Question: I have this figure:
'''
require(corrplot)
par(oma=c(0,0,2,0), mfrow = c(1, 3))
for (country in c("Italy","Germany","Afghanistan")) {
corrplot.mixed(cor(data.frame(v1=rnorm(40),
v2=rnorm(40),
v3=rnorm(40),
v4=rnorm(40),
v5=rnorm(40),
v6=rnorm(40),
v7=rnorm(40),
v8=rnorm(40)), use="pairwise.complete.obs"),
main=country)
}
par(mfrow = c(1, 1))
'''
which produces titles cut in half:

Following <URL>' but it does't affect the results. I am not sure which margin I should modify. I looked at '?par' and modified "oma", "omd", "omi", "mai", "mar" with no result.
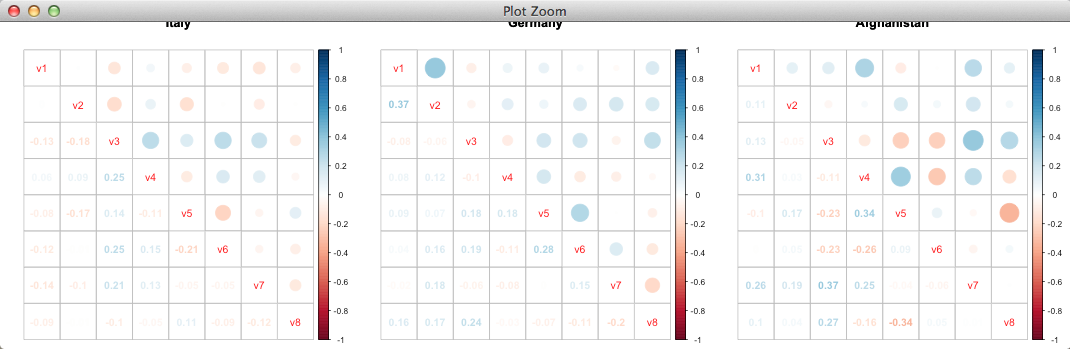
Answer: I found that passing mar arguments to 'corrplot' was effective:
'''
png(height=300,width=600);par(oma=c(0,0,2,0), mfrow = c(1, 3))
for (country in c("Italy","Germany","Afghanistan")) {
corrplot.mixed(cor(data.frame(v1=rnorm(40),
v2=rnorm(40),
v3=rnorm(40),
v4=rnorm(40),
v5=rnorm(40),
v6=rnorm(40),
v7=rnorm(40),
v8=rnorm(40)), use="pairwise.complete.obs"),
main=country, mar=c(0,0,2,0))
};dev.off()
'''